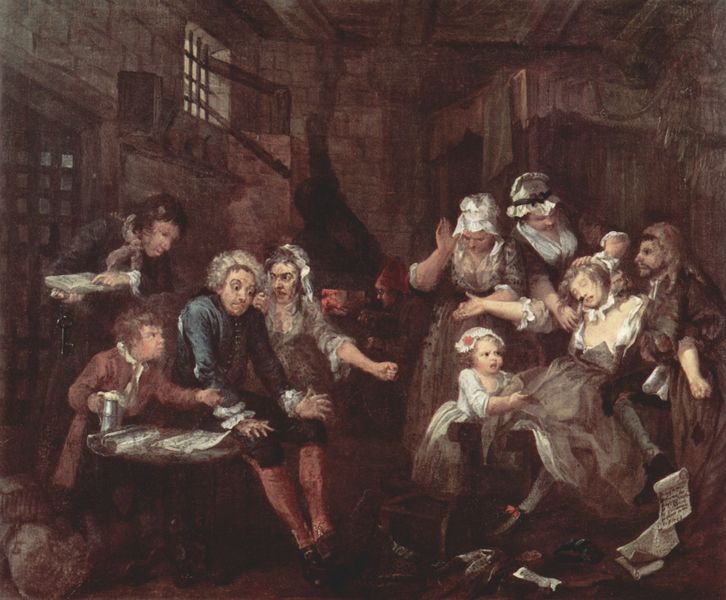
Titel: Im Gefängnis
Künstler: William Hogarth
Standort: London
Institution: Sir John Soane's Museum
Schlagwörter: blau, blätter, dunkel, gemälde, gruppe, mann, schatten, weiß, frauen, menschen, mädchen, ocker, sitzen, wäsche, braun, fenster, frankreich, frau, getränk, holz, licht, männer, nase, orange, raum, schwarz, tisch, tür, zimmer, ölbild, blick, haus, rot, beige, haube, schleife, alt, bart, betrunken, gesichter, trinken, arm, barock, bluse, böse, diener, entsetzen, stein, tod, trauer, bild, gesten, holland, innenraum, öl, gitter, boden, interieur, stoff, decke, familie, kind, mutter, personen, tochter, vater, renaissance, bauern, genre, kinder, ofen, krug, perücke, papier, papiere, düster, schuhe, ziehen, ölgemälde, angst, finster, festhalten, bett, kronleuchter, stube, strumpf, junge, dekolleté, strümpfe, keller, bierkrug, zinn, zinnkrug, gewölbe, knabe, krank, buch, weinen, gefangen, revolution, streit, bier, gestik, treffen, hauben, arzt, medizin, schuh, ölmalerei, vertrag, ehekrach, gefängnis, kerker, üppig, brief, briefe, gitterfenster, vergittert, hilfe, schreien, gruselig, rotbraun, begegnung, baldachin, macht, schlüssel, trunkenheit, schreiber, schriftstück, perücken, aufregung, armut, ohnmacht, alte frauen, sohn, hasu, humpen, wirtshaus, klagen, ärzte, geburt, schimpfen, unordnung, perrücke, kruf, empörung, urteil, zank, jan steen, bierseidel, feist, zerren, heftig, lagen, stofffetzen, verlies, zurückhaltung, grauen, todesurteil, ungehalten, advokat, damals, ärtze, urkunden, ehestreit, eingekerkert, pleite, schulden, schuldeneintreiber, schuldenturm, verliess, riechsalz, flemmisch, zimnmer, rotdunkel, dunkel$